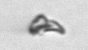
Label: detritus_transparent